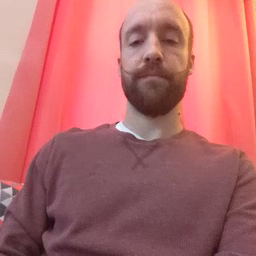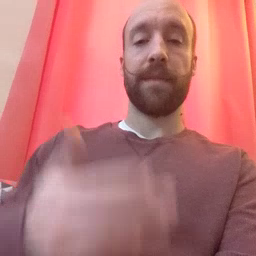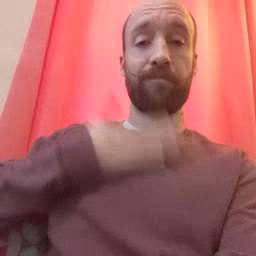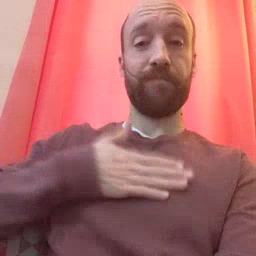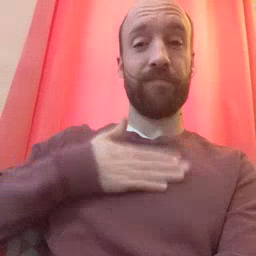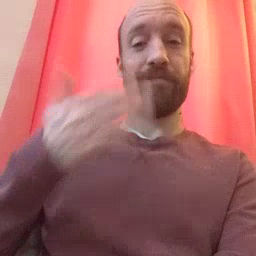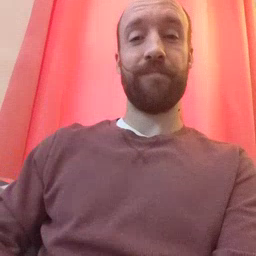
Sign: happy